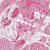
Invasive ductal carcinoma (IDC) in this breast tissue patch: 0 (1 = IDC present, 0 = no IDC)